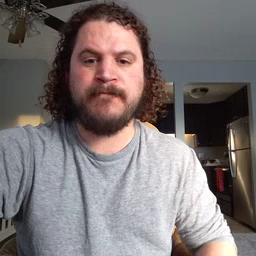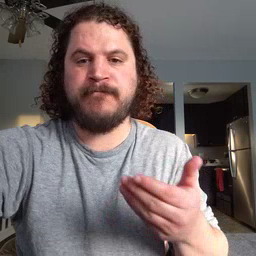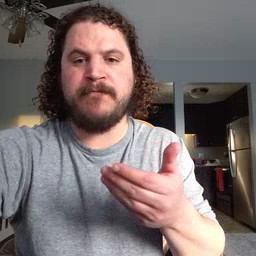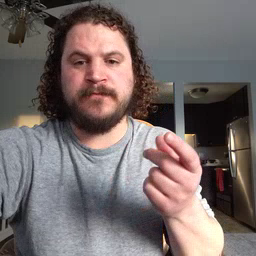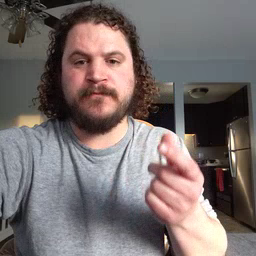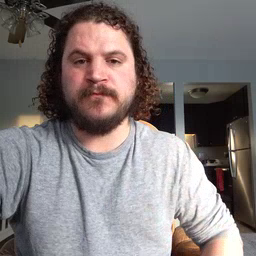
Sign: puppy